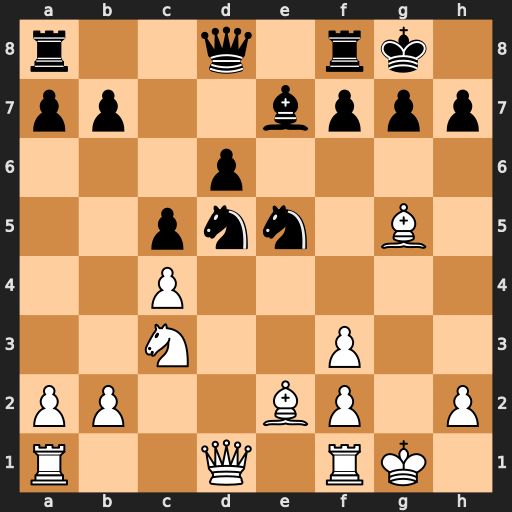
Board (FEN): r2q1rk1/pp2bppp/3p4/2pnn1B1/2P5/2N2P2/PP2BP1P/R2Q1RK1
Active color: w
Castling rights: -
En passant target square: -
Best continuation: Nxd5 Bxg5 f4 Bxf4 Nxf4 Qg5+ Ng2